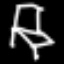
Label: chair